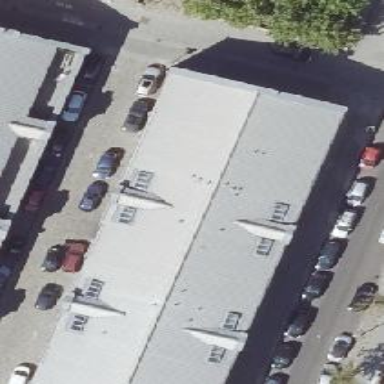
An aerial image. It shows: Car repair shop.